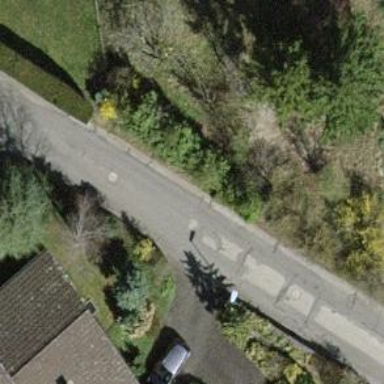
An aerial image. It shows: Asphalt road in residential area.